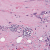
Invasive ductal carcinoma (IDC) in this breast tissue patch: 1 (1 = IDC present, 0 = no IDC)